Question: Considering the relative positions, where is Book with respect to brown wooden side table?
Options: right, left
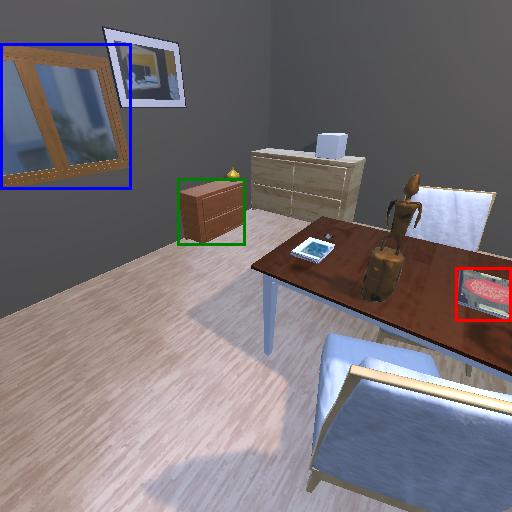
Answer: right